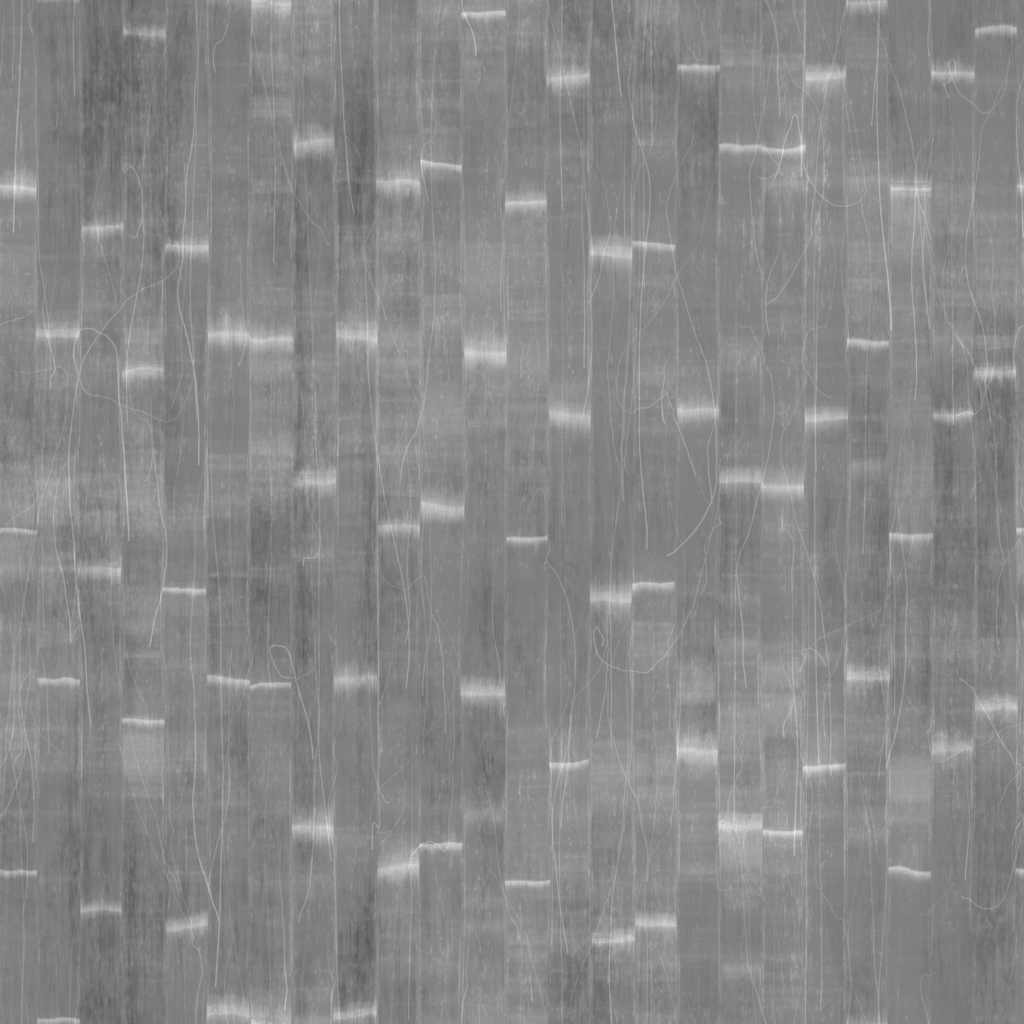
Texture map type: Roughness